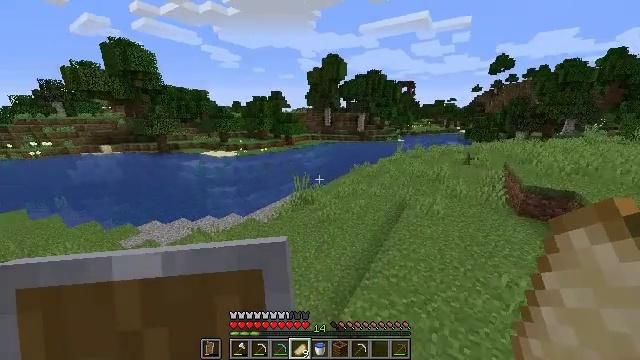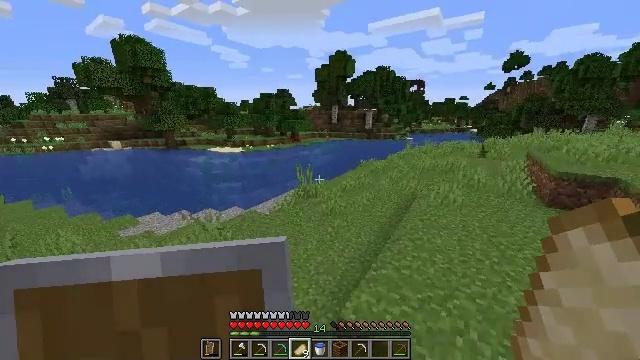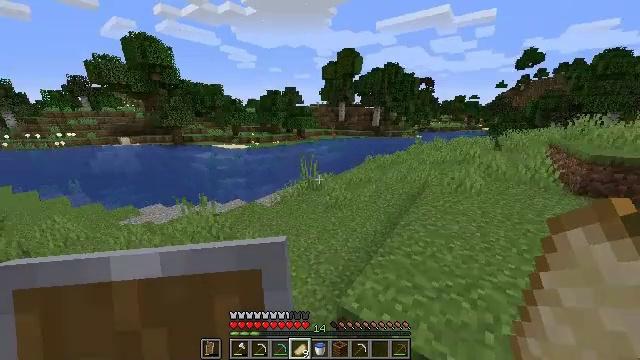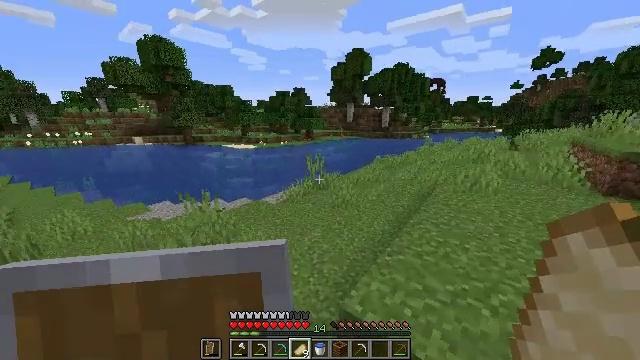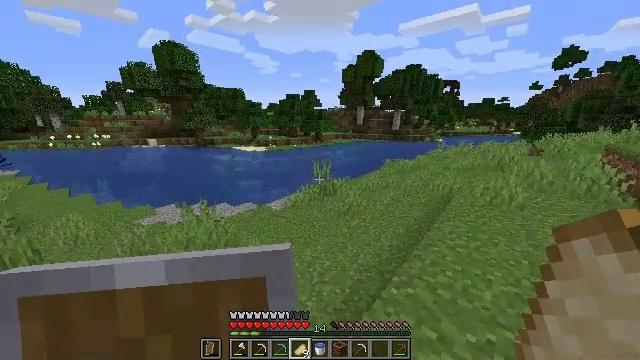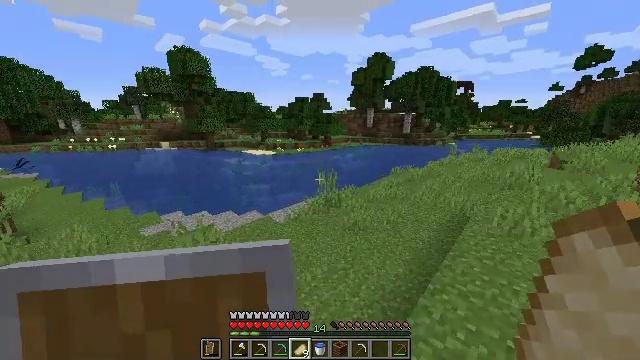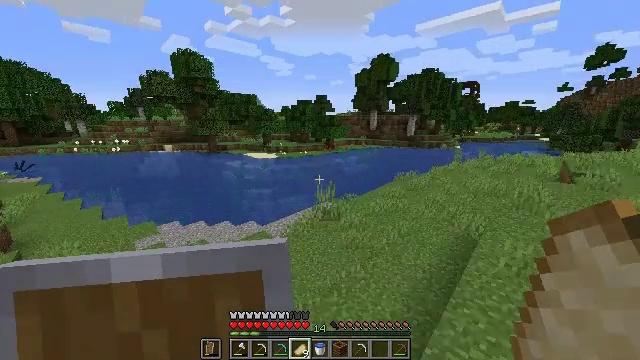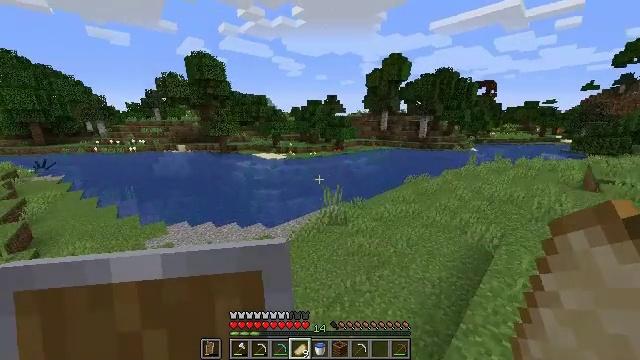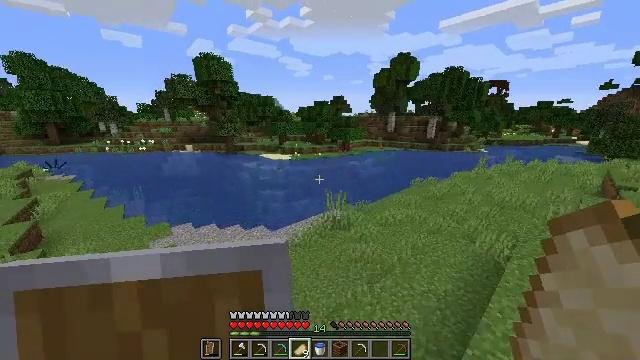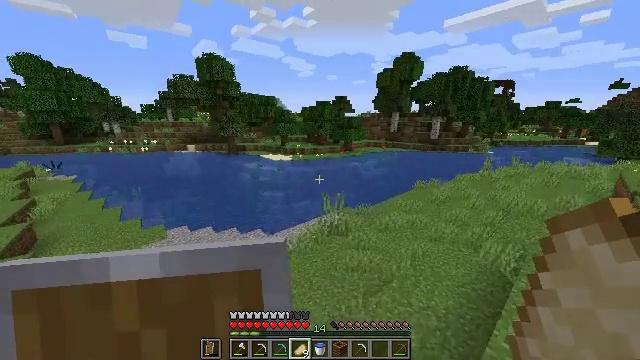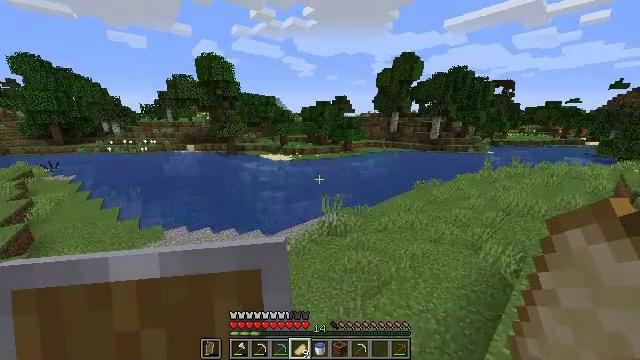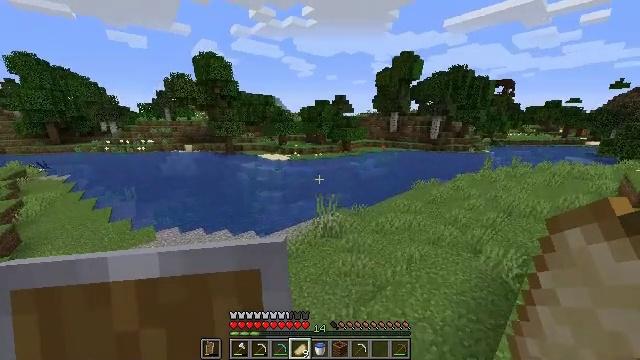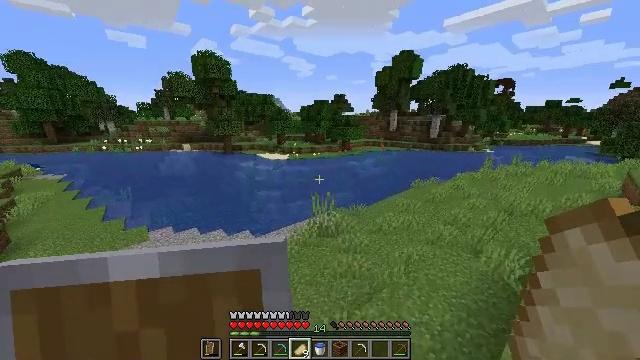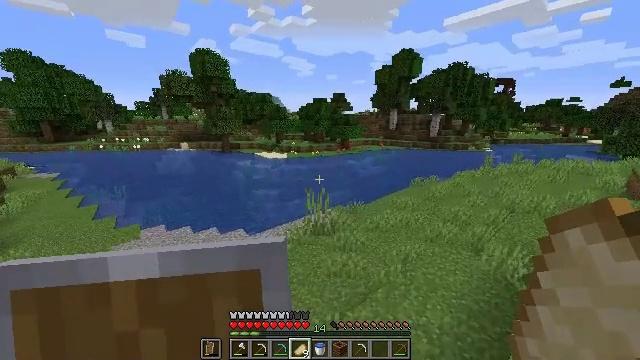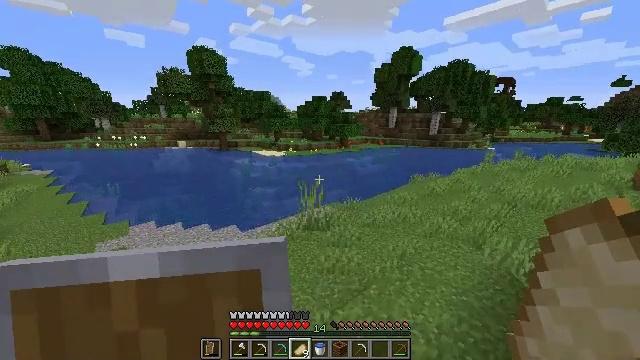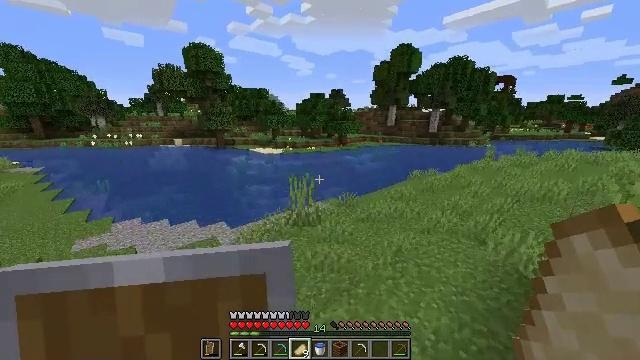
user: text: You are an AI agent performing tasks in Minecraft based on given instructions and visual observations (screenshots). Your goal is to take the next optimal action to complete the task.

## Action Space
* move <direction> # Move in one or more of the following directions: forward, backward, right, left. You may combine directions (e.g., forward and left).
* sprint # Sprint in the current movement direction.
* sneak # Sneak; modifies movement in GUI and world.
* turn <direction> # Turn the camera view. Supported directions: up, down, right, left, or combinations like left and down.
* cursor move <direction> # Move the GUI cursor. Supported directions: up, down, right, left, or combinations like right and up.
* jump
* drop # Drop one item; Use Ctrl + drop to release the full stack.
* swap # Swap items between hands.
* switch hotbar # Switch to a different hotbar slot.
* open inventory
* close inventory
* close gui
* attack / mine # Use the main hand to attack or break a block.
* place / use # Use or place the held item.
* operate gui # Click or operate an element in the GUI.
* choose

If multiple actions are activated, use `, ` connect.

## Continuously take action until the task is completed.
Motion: motion action
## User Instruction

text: Remove a cooked porkchop from the inventory.
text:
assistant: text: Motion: move forward, sprint, turn left, jump
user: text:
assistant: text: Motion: move forward and move right, sprint, turn left, jump
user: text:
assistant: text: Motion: move forward and move right, sprint, turn left, jump
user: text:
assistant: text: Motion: move forward and move right, sprint, turn left, jump
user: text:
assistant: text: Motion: move forward and move right, sprint, turn left, jump
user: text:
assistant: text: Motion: move forward and move right, sprint, turn left, jump
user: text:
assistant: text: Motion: move forward and move right, sprint, turn left, jump
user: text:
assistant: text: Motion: move forward and move right, sprint, turn left, jump
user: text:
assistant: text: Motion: move forward and move right, sprint, jump
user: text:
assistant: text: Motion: move forward and move right, sprint, jump
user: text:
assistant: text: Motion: move forward and move right, sprint, jump
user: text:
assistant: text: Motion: move forward and move right, sprint, jump
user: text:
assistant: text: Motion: move forward and move right, sprint, jump
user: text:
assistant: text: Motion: move forward and move right, sprint, jump
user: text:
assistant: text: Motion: move forward and move right, sprint, jump
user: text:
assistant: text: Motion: move forward and move right, sprint, jump
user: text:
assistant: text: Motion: move forward and move right, sprint, jump
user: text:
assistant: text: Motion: move forward and move right, sprint, jump
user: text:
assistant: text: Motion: move forward and move right, sprint, jump
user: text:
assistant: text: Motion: move forward and move right, sprint, jump
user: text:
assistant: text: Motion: move forward and move right, sprint, jump
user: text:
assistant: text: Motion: move forward and move right, sprint, jump
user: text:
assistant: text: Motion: move forward, sprint, jump
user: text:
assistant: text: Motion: move forward, sprint, jump
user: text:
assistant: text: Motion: move forward, sprint, jump
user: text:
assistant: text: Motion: move forward, sprint, jump
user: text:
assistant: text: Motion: move forward, sprint, jump
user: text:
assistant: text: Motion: move forward, sprint, jump
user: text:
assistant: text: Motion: move forward, sprint, jump
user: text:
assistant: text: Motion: move forward, sprint, jump